Question: I have an Openlayer's map interface where I'm capturing the user's adding new points to the map. What I want is to take those location data points and save them do a database. So I have a working function on the .cshtml page that looks like this:
'''
map.on('dblclick', function (evt) {
var coordinate = evt.coordinate;
var datapoints = new Array();
var features = source.getFeatures();
for (var i = 0; i < features.length; i++) {
var poi = features[i];
var datapt = new Object();
datapt.X = poi.values_.geometry.flatCoordinates[0];
datapt.Y = poi.values_.geometry.flatCoordinates[1];
datapoints.push(datapt);
}
var xhr = new XMLHttpRequest();
xhr.open("POST", "Draw_Features", true);
xhr.setRequestHeader('Content-Type', 'application/json');
xhr.send(JSON.stringify(datapoints));
});
'''
This seems to work just fine and is sending back an encoded JSON of all the locations. In my Controller file, I have the following:
'''
[HttpGet]
public IActionResult Draw_Features()
{
return View();
}
[HttpPost]
public IActionResult Draw_Features(string someValue)
{
//TODO
return View("Index");
}
[HttpPost]
public IActionResult AddPointsToDB(string someValue)
{
//TODO
return View("Index");
}
'''
I have two problems:
1) I want to return the data to the "AddPointsToDB()" function but it is instead going to the "Draw_Features()" one instead. How do I specify in the xhr.send() the correct landing function?
2) I was expecting the function to receive the JSON via the 'string someValue' variable. But that variable comes in NULL. What is the correct way to access that JSON from within the function?
Thanks!
Fixed the JSON convert code which was bombing. Still the same questions...
Showing POST data from Chrome

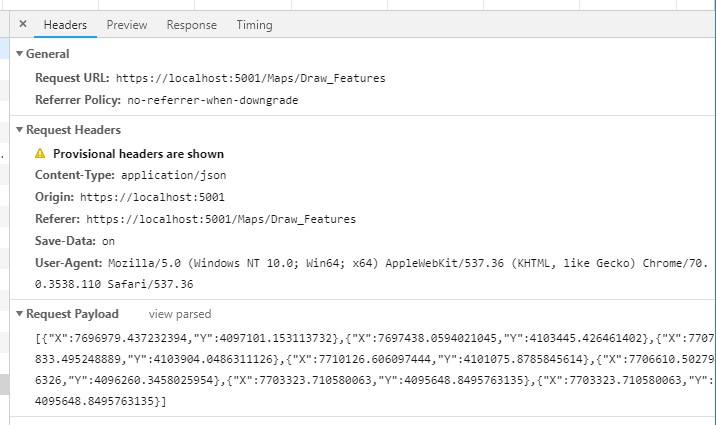
Answer: For a working demo, follow steps below:
1. Define a new model to receive the data instead of string input. For passing datapoints to controller action, it will be serialize and de-serialize by MVC Built-in function. public class Coordinate
{
public double X { get; set; }
public double Y { get; set; }
}
2. Change Action with [FromBody]IList<Coordinate> coordinates which will specify the modele binding to read the model from body. public IActionResult AddPointsToDB([FromBody]IList<Coordinate> coordinates)
{
//TODO
return View("Index");
}
3. As already point out, make sure you set the xhr.open("POST", "AddPointsToDB", true); with the action name you want.